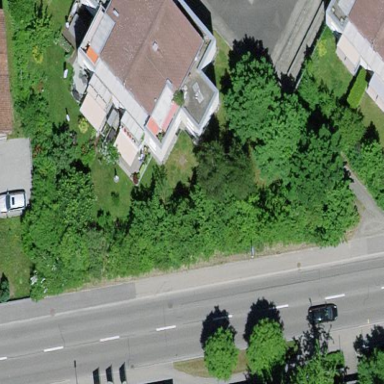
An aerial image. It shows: Residential building.